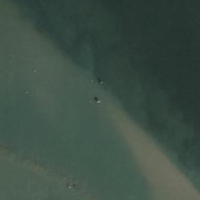
EUNIS habitat code: 15
Species observed at this site:
Fulica atra